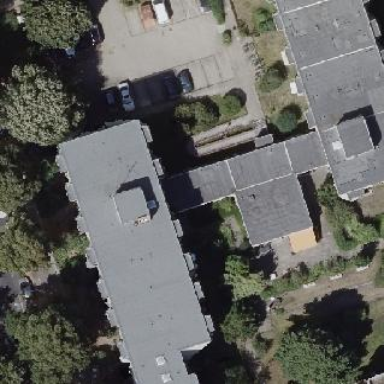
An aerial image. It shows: Part of building is shown in the image.